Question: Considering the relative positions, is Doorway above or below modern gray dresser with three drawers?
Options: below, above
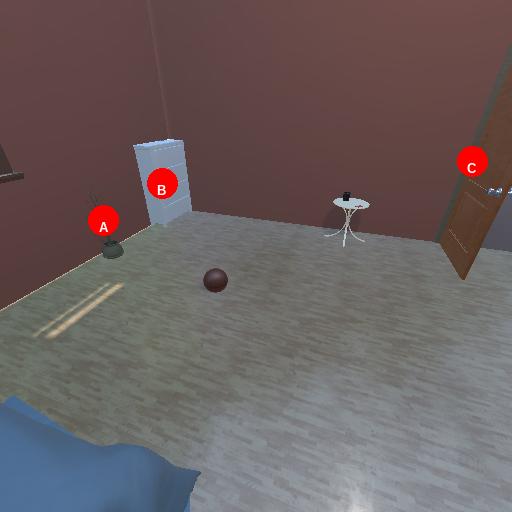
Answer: below